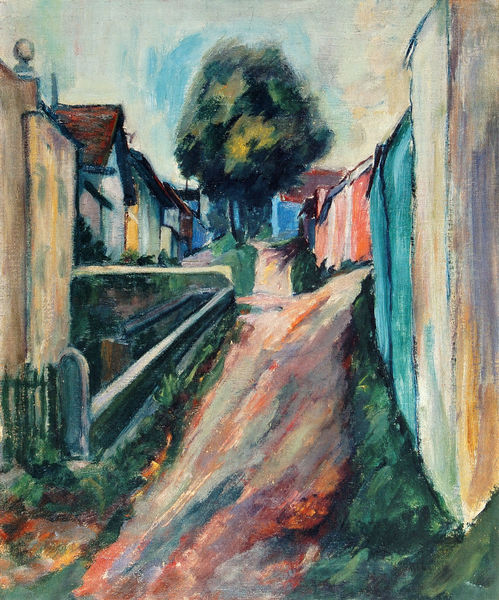
Titel: Landschaft
Künstler: Eugen Rummel
Standort: München
Institution: Städtische Galerie im Lenbachhaus
Schlagwörter: baum, blau, himmel, wolken, grün, impressionismus, stadt, frankreich, strasse, weiss, dach, gras, haus, rot, weg, zaun, expressionismus, wand, häuser, pastos, rosa, anhöhe, garten, deutschland, fassade, ort, farben, dorf, dächer, mauer, duktus, flucht, munch, kandinsky, münter, münther, hügek, kenn ich, komm nicht drauf, perspektivisch nicht korrekt